【题型】解答题　【知识点】平面几何　【难度】easy
如图，$CA \perp AD$，$ED \perp AD$，点 $B$ 是线段 $AD$上的一点，$CB \perp BE$。求证：$\triangle ABC \sim \triangle DEB$。

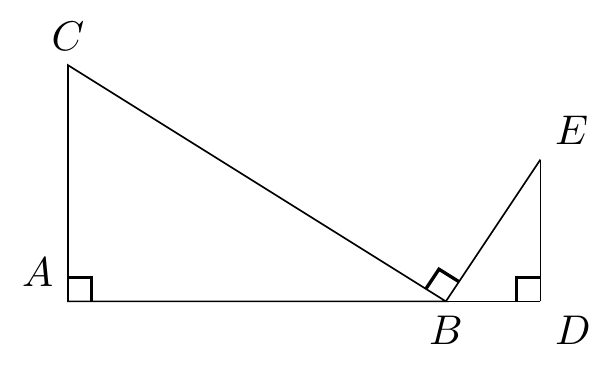
【解答】
证明：
$\because CA \perp AD$，$ED \perp AD$，$CB \perp BE$，

$\therefore \angle A = \angle D = \angle CBE = 90^\circ$。

$\therefore \angle C + \angle ABC = \angle ABC + \angle DBE = 90^\circ$，

$\therefore \angle C = \angle DBE$。

$\therefore \triangle ABC \sim \triangle DEB$。